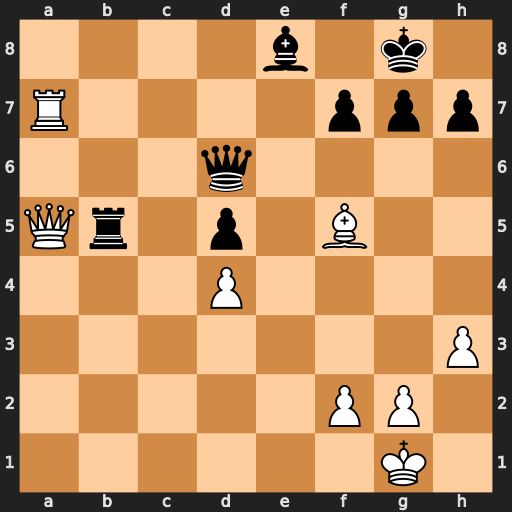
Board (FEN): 4b1k1/R4ppp/3q4/Qr1p1B2/3P4/7P/5PP1/6K1
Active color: w
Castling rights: -
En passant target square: -
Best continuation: Qxb5 Bxb5 Ra8+ Qf8 Bxh7+ Kxh7 Rxf8